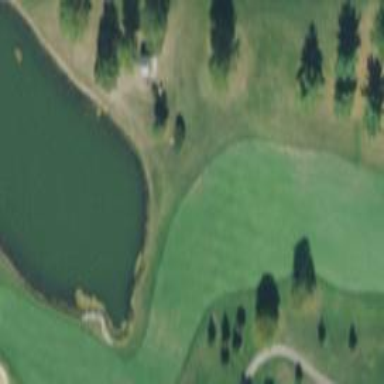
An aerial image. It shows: Grassy area designated as golf fairway.